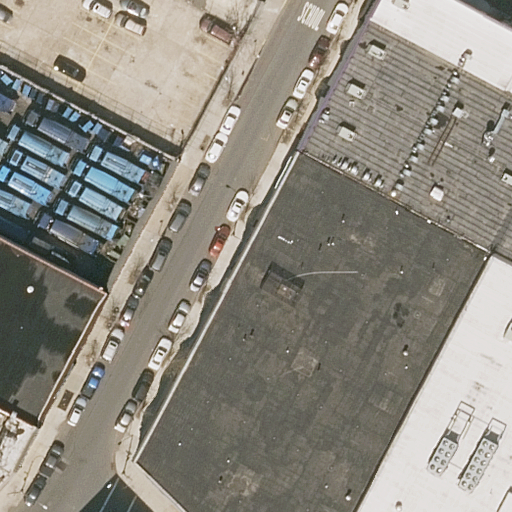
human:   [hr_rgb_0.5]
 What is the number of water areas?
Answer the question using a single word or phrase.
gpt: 0

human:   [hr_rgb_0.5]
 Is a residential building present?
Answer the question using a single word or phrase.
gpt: yes

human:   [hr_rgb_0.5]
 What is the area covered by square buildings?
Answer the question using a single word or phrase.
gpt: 0m2

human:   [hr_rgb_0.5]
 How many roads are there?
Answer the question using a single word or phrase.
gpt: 2

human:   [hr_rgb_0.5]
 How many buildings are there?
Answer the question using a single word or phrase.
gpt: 6

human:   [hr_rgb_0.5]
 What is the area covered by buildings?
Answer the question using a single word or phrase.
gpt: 6060m2

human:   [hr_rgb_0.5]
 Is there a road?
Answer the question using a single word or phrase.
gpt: yes

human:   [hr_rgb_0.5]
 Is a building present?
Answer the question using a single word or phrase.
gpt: yes

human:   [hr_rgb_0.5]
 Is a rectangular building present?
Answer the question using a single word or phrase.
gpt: yes

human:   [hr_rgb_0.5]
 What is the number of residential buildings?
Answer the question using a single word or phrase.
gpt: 6

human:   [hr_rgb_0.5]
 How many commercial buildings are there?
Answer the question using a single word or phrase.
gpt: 0

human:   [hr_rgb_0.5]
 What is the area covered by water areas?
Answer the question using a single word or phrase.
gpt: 0m2

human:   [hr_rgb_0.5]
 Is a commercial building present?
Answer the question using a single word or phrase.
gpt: no

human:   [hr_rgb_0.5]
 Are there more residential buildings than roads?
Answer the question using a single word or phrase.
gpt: yes

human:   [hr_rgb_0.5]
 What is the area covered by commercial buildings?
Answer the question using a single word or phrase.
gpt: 0m2

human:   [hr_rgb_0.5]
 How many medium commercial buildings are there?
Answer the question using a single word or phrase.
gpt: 0

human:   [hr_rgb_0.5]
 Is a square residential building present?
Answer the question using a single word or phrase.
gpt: no

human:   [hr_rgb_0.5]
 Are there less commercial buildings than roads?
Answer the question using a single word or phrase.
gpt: yes

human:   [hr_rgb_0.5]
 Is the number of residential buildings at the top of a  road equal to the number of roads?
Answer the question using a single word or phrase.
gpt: no

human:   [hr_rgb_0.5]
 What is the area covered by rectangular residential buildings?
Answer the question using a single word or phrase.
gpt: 4550m2

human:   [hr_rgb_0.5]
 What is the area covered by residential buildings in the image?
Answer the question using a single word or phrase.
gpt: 6060m2

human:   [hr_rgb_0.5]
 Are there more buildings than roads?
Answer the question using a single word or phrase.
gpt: yes

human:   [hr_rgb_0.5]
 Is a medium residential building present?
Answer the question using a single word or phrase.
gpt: no

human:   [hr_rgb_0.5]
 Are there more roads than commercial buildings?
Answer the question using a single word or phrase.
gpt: yes

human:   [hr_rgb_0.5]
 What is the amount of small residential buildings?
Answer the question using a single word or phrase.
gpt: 2

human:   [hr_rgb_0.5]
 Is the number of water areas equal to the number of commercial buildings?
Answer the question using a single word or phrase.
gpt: yes

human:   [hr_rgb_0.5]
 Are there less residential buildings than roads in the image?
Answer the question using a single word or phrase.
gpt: no

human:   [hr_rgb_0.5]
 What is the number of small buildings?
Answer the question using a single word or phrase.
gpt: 2

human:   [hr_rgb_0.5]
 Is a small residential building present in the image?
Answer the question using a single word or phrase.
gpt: yes

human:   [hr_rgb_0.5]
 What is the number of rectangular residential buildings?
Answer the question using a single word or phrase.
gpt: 5

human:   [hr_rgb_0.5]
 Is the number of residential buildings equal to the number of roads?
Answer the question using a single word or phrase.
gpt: no

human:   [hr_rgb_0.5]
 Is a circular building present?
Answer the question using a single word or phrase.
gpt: no

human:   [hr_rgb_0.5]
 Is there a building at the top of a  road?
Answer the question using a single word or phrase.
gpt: yes

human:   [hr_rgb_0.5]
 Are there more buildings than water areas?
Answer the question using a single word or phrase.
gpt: yes

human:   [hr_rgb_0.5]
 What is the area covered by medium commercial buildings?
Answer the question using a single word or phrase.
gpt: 0m2

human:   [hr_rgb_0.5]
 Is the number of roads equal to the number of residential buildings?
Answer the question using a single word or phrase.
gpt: no

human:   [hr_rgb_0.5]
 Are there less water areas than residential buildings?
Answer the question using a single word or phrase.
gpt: yes

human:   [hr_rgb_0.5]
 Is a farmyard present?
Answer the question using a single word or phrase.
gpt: no

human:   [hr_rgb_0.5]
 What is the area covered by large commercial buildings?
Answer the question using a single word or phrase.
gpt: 0m2

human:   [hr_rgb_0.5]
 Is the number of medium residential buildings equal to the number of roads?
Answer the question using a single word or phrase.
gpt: no

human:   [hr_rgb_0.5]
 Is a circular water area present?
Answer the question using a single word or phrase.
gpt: no

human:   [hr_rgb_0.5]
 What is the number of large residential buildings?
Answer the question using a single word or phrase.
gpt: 4

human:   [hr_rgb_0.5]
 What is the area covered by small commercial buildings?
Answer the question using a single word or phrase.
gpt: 0m2

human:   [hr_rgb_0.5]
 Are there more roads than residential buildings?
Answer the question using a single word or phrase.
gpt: no

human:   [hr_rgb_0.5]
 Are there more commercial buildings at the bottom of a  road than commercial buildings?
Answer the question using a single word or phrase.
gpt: no

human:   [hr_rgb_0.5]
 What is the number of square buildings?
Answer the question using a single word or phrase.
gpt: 0

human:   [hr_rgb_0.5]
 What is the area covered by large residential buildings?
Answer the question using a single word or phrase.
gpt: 5941m2

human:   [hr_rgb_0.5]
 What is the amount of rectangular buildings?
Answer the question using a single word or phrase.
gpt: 5

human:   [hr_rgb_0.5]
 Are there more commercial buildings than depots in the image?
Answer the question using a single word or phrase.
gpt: no

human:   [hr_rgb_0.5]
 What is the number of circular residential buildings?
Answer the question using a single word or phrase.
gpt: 0

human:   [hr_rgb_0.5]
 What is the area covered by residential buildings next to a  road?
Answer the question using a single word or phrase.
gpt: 6060m2

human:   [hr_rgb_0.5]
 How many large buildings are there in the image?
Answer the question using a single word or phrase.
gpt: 4

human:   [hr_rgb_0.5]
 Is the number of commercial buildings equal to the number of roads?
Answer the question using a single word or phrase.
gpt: no

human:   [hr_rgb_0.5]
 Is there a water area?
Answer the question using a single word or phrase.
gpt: no

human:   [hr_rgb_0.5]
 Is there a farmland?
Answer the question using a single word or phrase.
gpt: no

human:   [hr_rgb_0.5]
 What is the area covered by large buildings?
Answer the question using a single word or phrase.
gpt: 5941m2

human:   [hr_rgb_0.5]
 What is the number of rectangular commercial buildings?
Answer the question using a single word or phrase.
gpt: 0

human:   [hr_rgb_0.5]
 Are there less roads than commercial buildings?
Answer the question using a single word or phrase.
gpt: no

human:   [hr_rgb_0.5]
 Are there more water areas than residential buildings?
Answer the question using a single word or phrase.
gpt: no

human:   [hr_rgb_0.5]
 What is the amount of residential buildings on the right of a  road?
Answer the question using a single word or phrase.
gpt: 4

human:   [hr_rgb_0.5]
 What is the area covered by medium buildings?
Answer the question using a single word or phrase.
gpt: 0m2

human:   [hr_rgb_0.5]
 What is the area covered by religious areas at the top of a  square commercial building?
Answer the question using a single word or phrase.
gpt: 0m2

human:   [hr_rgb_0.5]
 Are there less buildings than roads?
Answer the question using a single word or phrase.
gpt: no

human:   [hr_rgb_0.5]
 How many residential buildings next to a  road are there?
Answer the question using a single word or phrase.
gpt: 6